Aerial crown-view tile of a tropical tree (Barro Colorado Island, Panama), acquired 20250915:
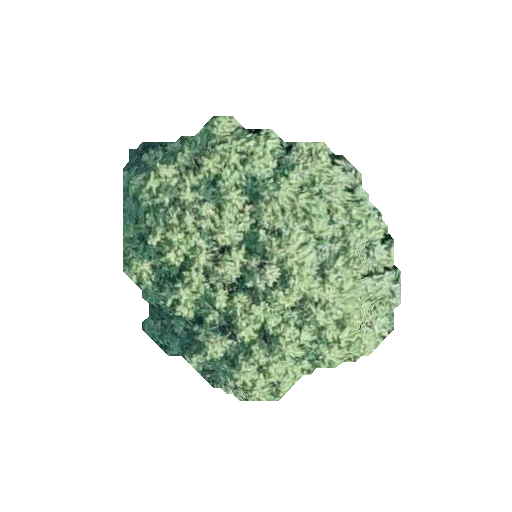
Species: Guarea guidonia
GBIF accepted scientific name: Guarea guidonia
Crown area: 83.549 m²